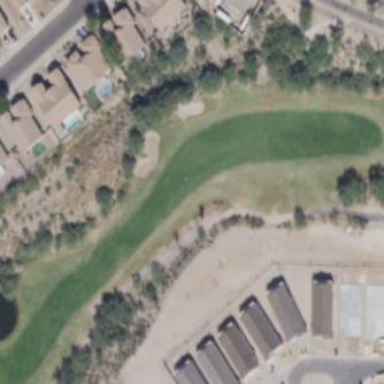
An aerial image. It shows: Area with grass used as rough in golf course.